Question: I deleted some test projects from the Finder but I still see them on the Xcode icon contextual menu on the Dock. How should I remove them from this menu?

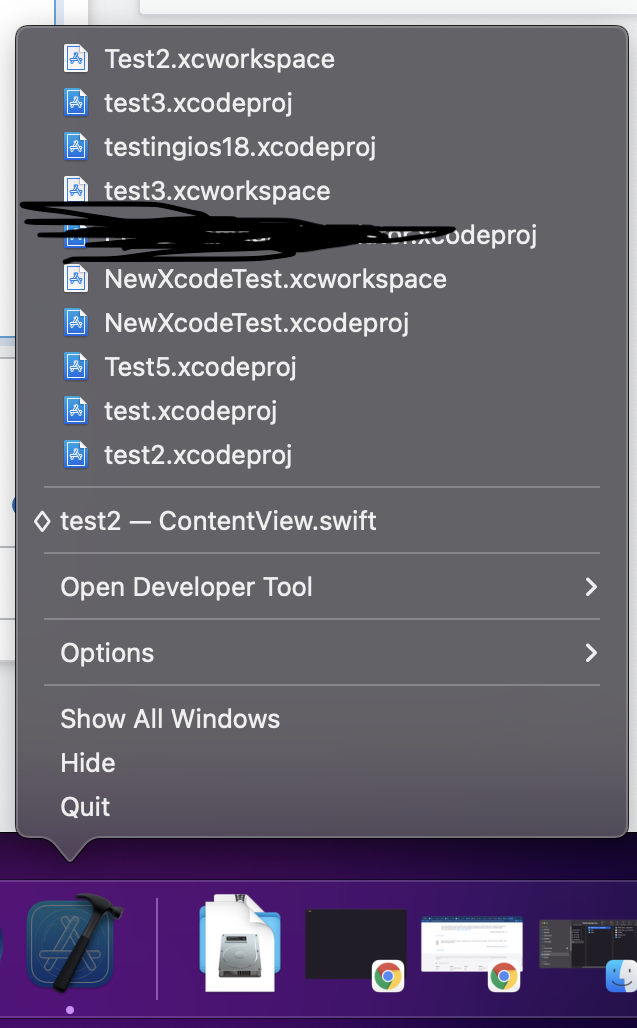
Answer: 1. Open Xcode
2. Go to the menu File -> Open Recent
3. Click on Clear Menu
Your recent items should be gone after that either on this menu and on the contextual menu on the Xcode icon on the Dock.